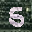
Label: 5